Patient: sex F, age 69
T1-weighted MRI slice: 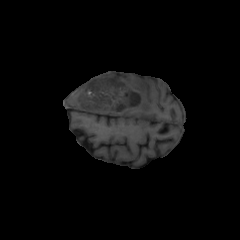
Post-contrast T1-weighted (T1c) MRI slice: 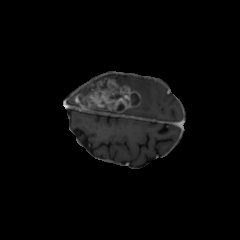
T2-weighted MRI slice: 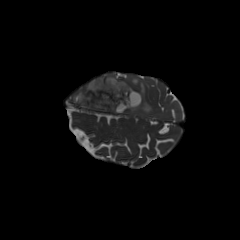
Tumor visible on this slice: yes
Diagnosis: Glioblastoma, IDH-wildtype
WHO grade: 4